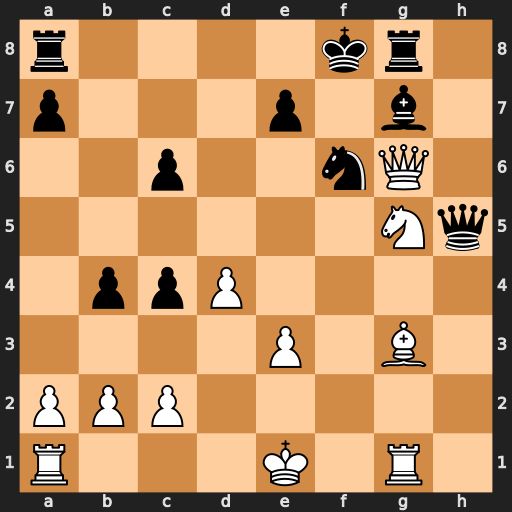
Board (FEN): r4kr1/p3p1b1/2p2nQ1/6Nq/1ppP4/4P1B1/PPP5/R3K1R1
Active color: w
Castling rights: Q
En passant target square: -
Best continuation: Ne6#